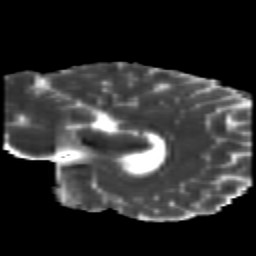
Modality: MD
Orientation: sagittal
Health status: healthy
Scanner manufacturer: siemens
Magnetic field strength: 3 T
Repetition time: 10 s
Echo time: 0.092 s